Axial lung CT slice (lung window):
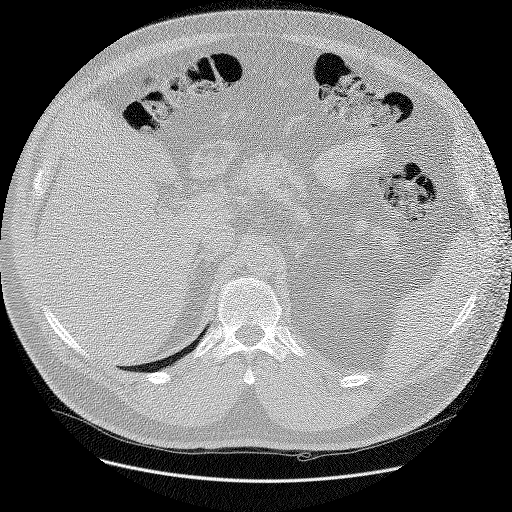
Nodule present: no